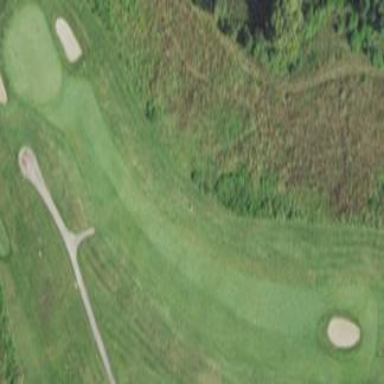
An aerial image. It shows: Golf fairway surrounded by grass.